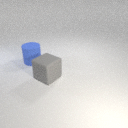
large blue rubber cylinder behind large gray rubber cube